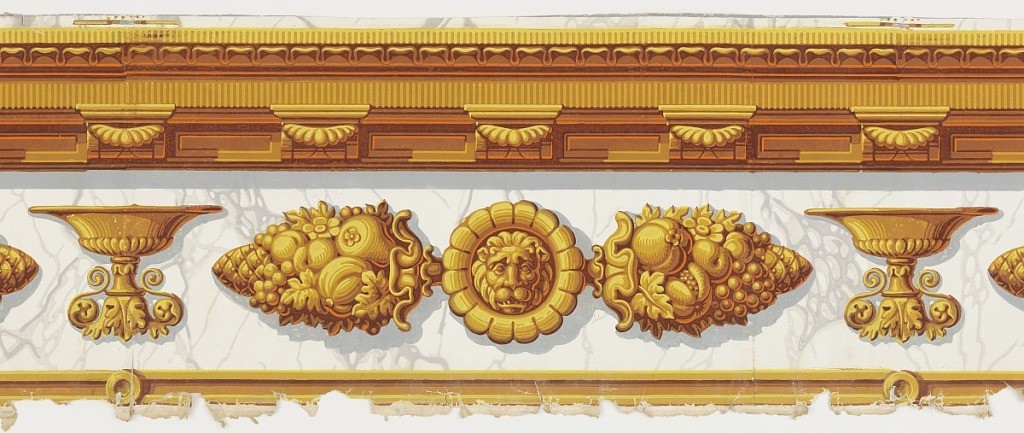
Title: Border
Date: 1825–35
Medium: Block-printed on handmade paper
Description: Architectural molding with dentils over urns and lion masks printed on white marbleized ground.